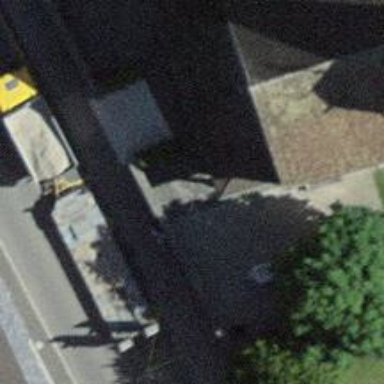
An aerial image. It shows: Bus stop with platform for public transport.